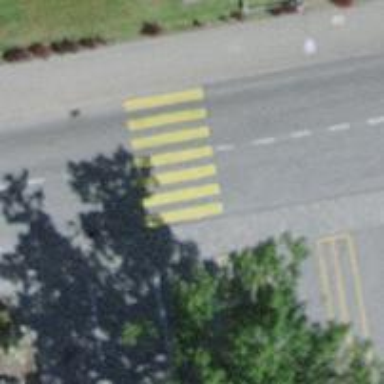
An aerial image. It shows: Zebra crossing on the road.